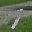
Label: 7